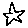
Label: star